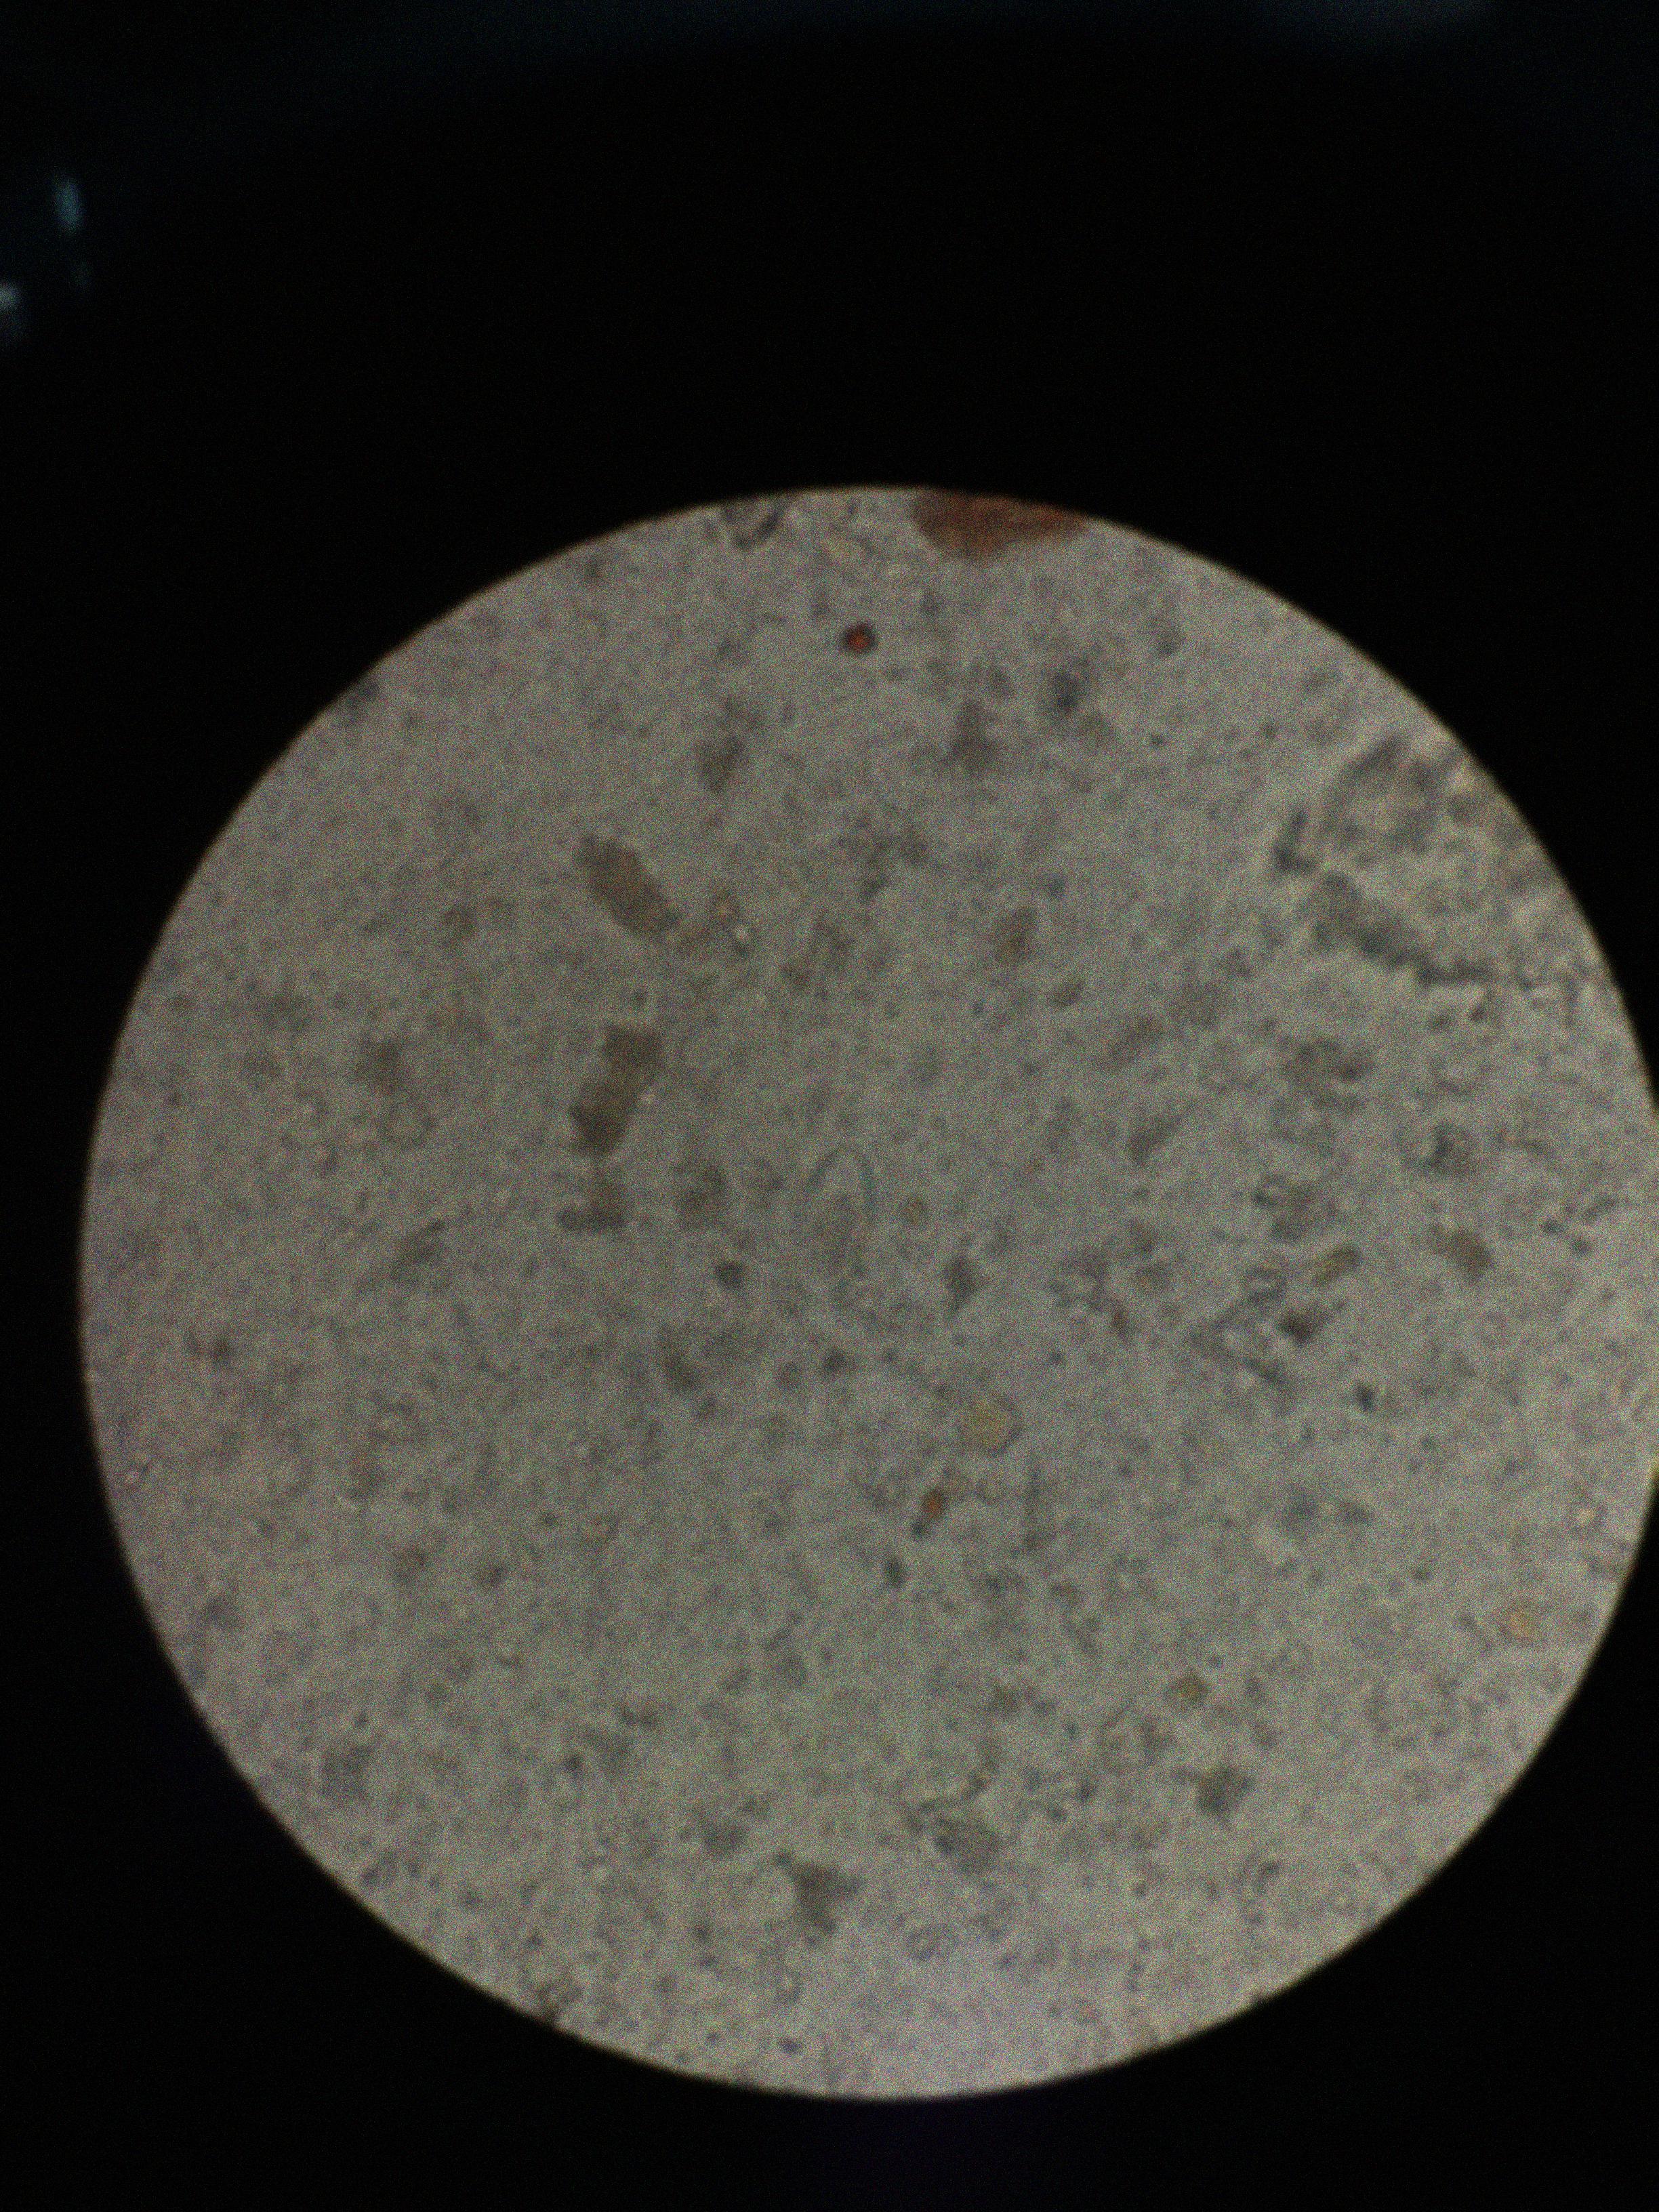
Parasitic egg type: Enterobius vermicularis